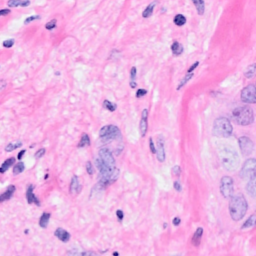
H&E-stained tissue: Breast